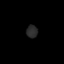
Tissue: skin
Cell type: Epithelial cells
Senescence score: 0.8238
Nuclear area (px): 138
Mean DAPI intensity: 41.696